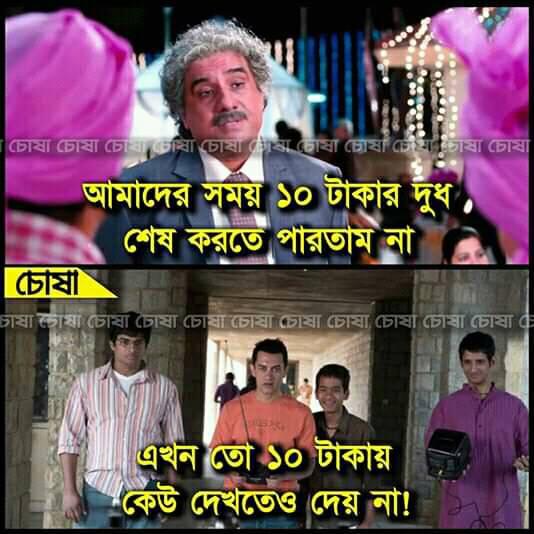
Caption: আমাদের সময় ১০ টাকার দুধ শেষ করতে পারতাম না    এখন তো ১০ টাকায় কেউ দেখতেও দেয় না !
Label: non-hate